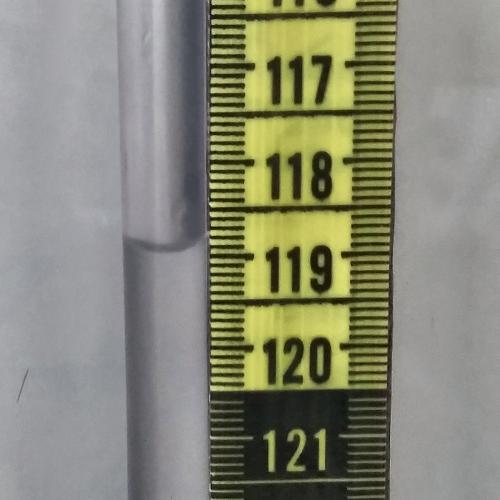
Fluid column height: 118.9 cm